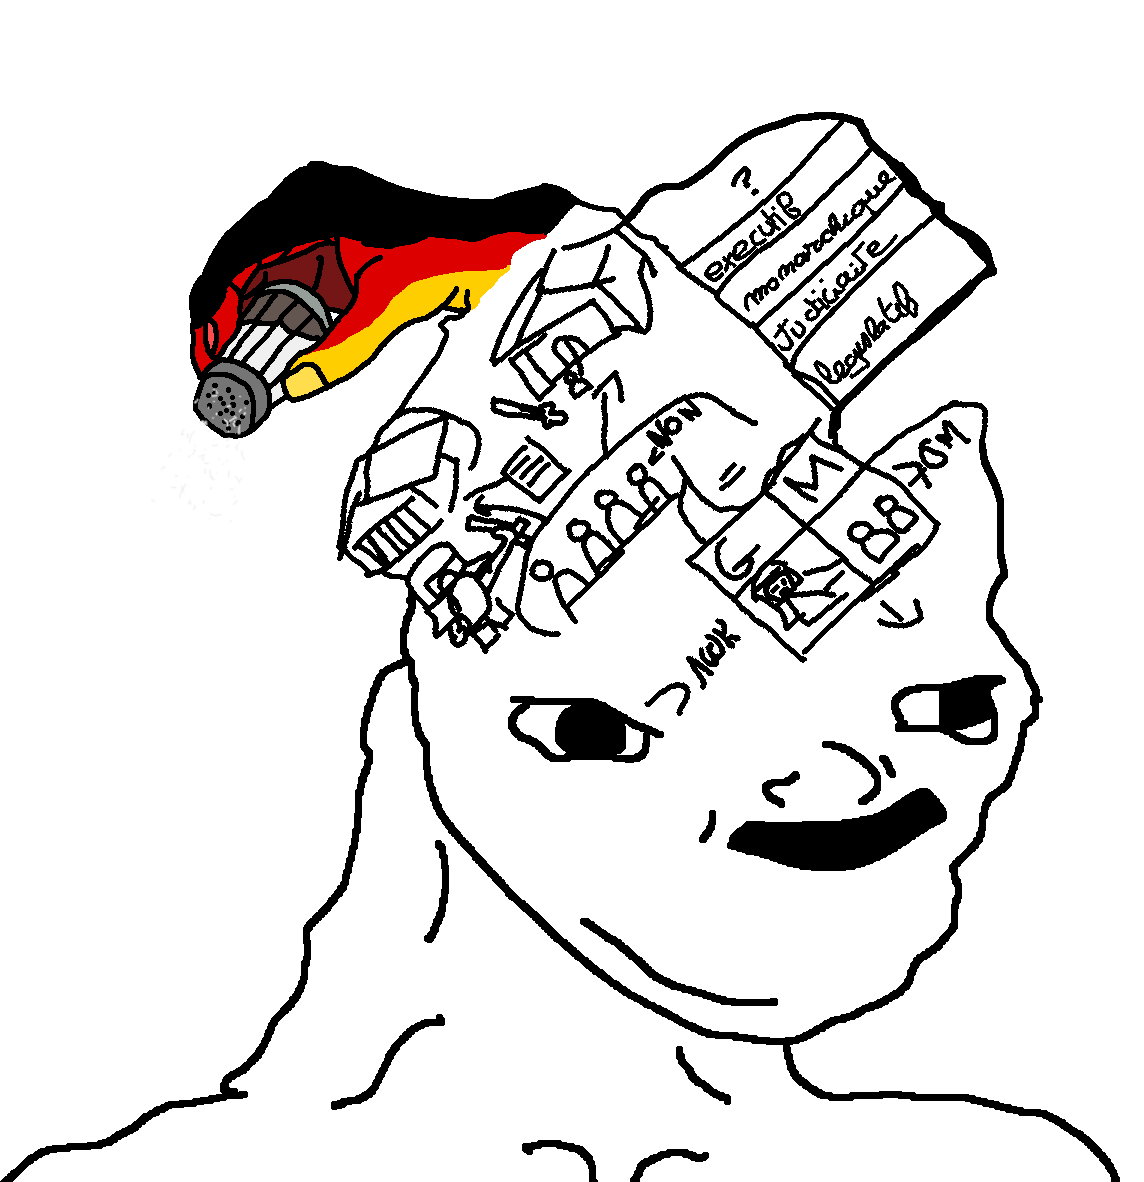
Label: 5_Brainlet